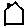
Label: house